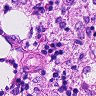
Metastatic tissue present: no